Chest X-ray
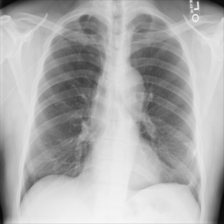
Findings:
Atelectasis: negative
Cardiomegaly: negative
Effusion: negative
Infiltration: negative
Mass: negative
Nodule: negative
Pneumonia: negative
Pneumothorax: negative
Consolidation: negative
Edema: negative
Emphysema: negative
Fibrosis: negative
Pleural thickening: negative
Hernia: negative